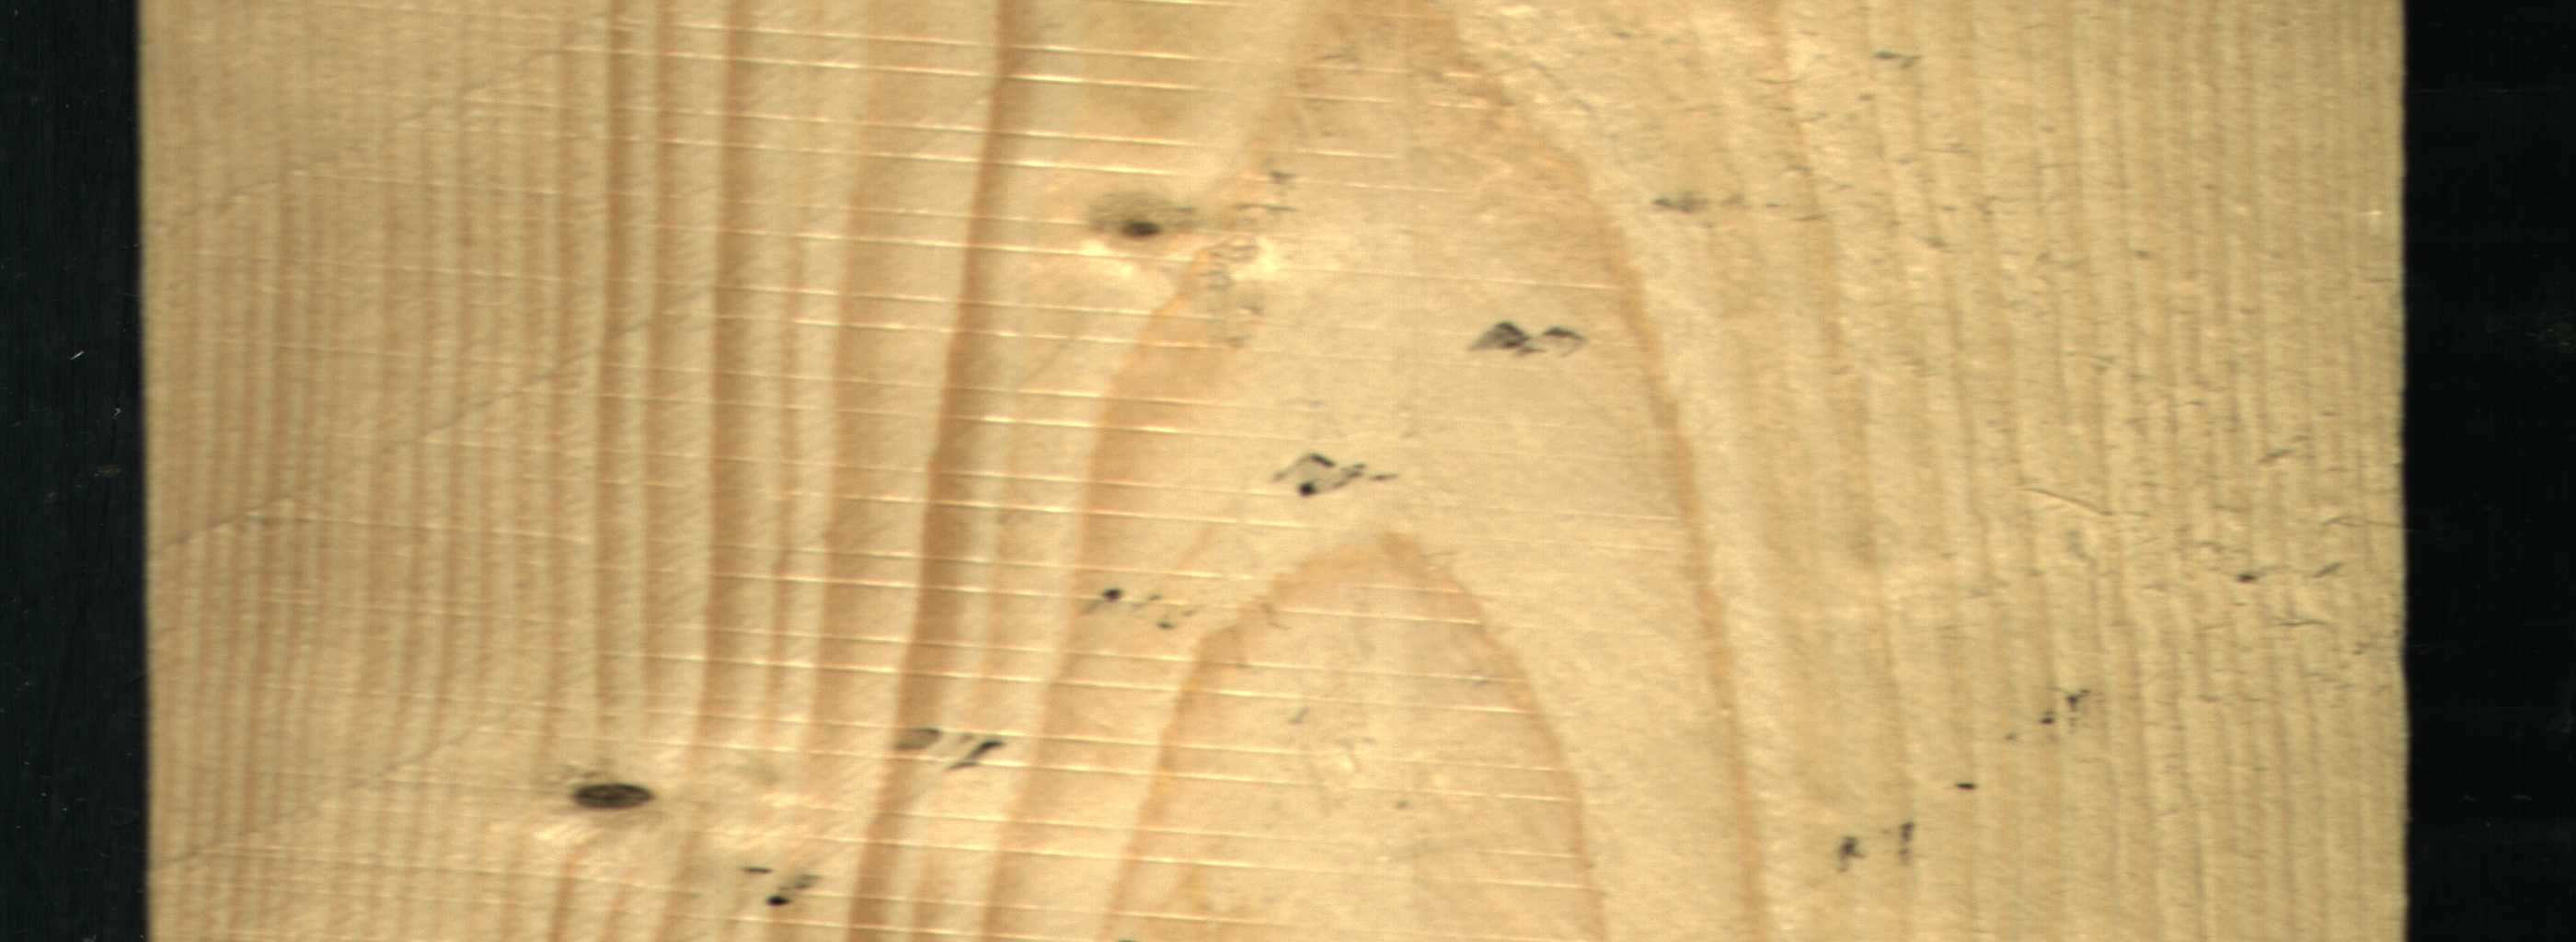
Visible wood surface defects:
Live_Knot
Live_Knot